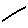
Label: line